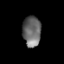
Tissue: lung
Cell type: T cells
Senescence score: 0.2431
Nuclear area (px): 544
Mean DAPI intensity: 105.976